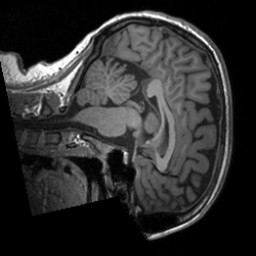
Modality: T1w
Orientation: sagittal
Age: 24
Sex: female
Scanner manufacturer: siemens
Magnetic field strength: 3 T
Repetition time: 1.9 s
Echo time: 0.00226 s